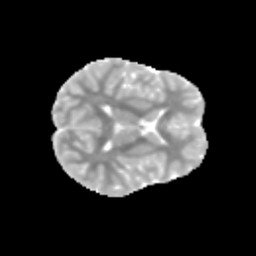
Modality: MD
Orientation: axial
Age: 9
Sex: female
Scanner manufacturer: siemens
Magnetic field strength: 3 T
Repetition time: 3.8 s
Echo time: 0.07 s